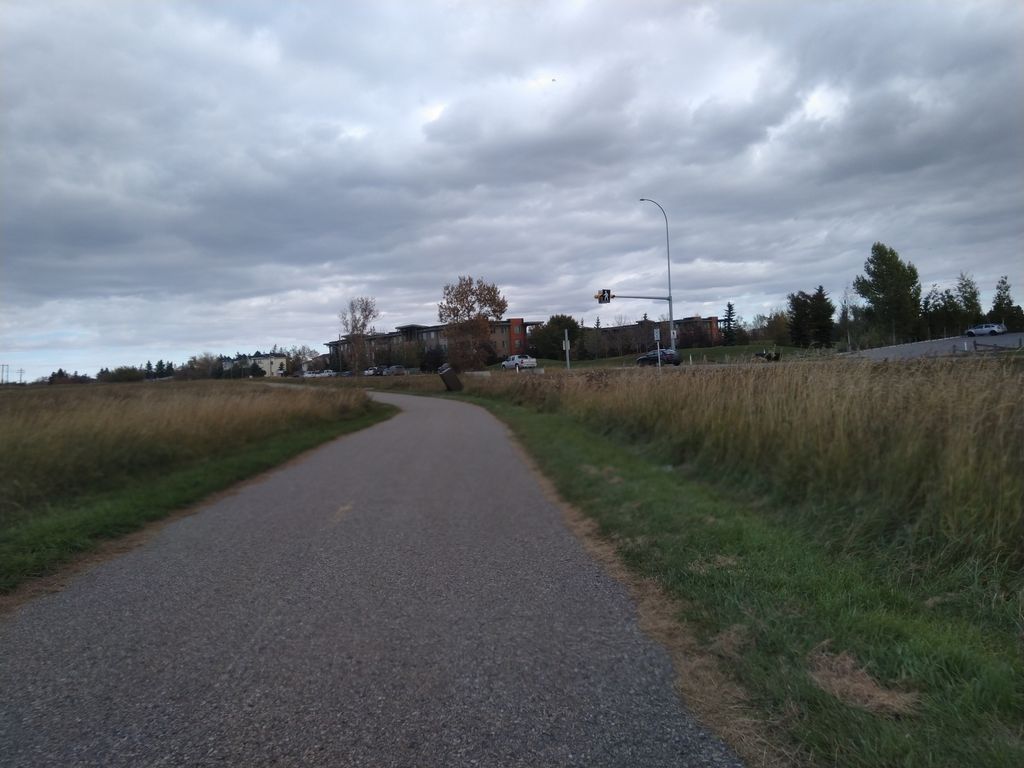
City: calgary